Field crop: tomato
Growth stage: 2
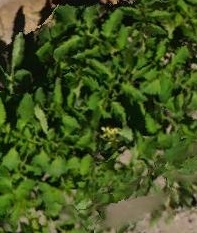
Species: tomato